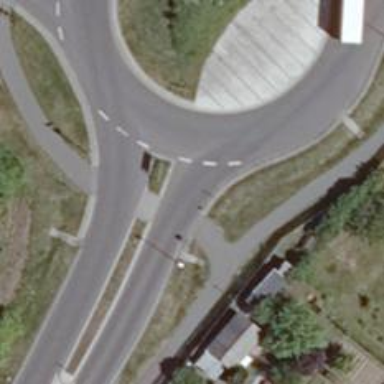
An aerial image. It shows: Road with "give way" sign.